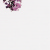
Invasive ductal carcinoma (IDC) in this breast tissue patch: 0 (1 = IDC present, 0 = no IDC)